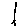
Label: line